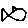
Label: fish